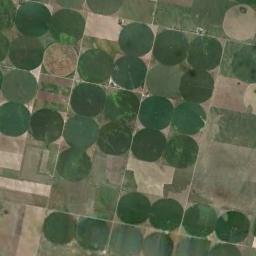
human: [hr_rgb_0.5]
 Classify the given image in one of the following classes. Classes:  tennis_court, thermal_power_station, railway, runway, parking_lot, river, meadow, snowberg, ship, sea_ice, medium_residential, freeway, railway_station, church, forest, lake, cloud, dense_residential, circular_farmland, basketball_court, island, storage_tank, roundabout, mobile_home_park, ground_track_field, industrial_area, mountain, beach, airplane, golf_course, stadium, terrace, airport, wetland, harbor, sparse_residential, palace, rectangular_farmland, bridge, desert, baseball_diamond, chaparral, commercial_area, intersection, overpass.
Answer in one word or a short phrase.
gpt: circular_farmland